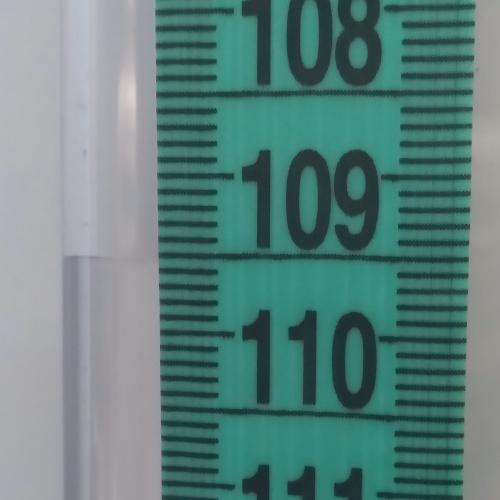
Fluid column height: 109.5 cm